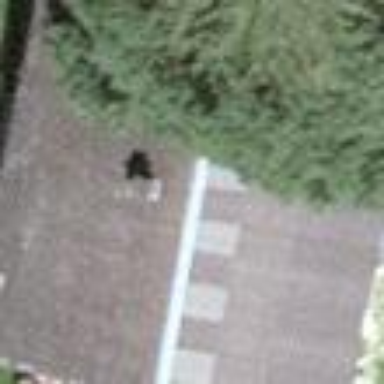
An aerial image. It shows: Barn.